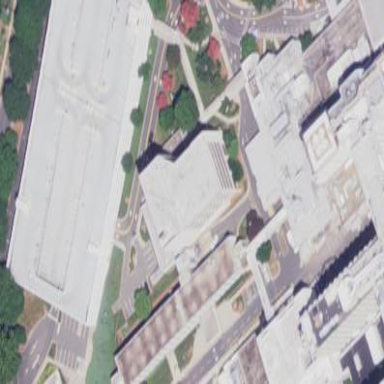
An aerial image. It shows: Hospital building.